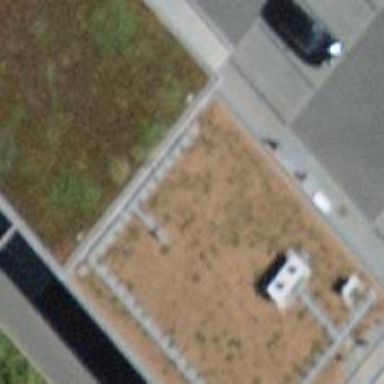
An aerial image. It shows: Charging station.